Aerial crown-view tile of a tropical tree (Barro Colorado Island, Panama), acquired 20240611:
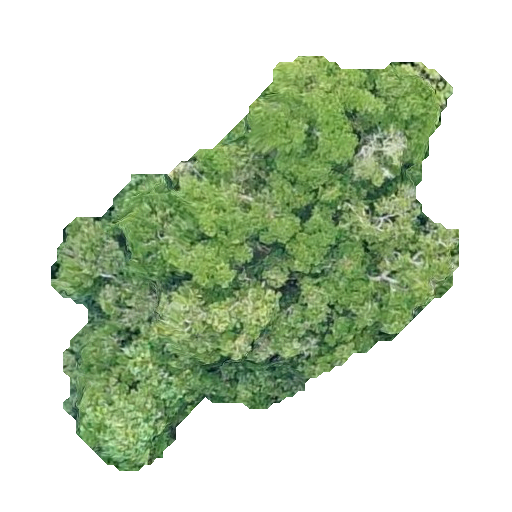
Species: Guapira myrtiflora
GBIF accepted scientific name: Guapira myrtiflora
Crown area: 159.926 m²